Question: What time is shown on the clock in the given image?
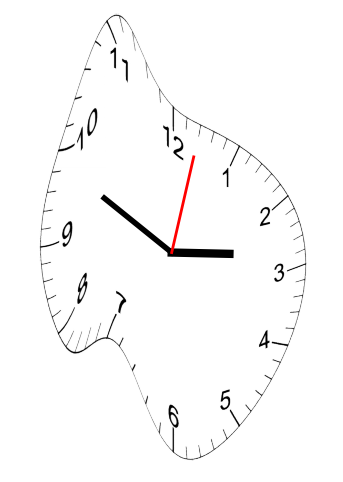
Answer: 02:49:02